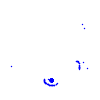
Particle: electron